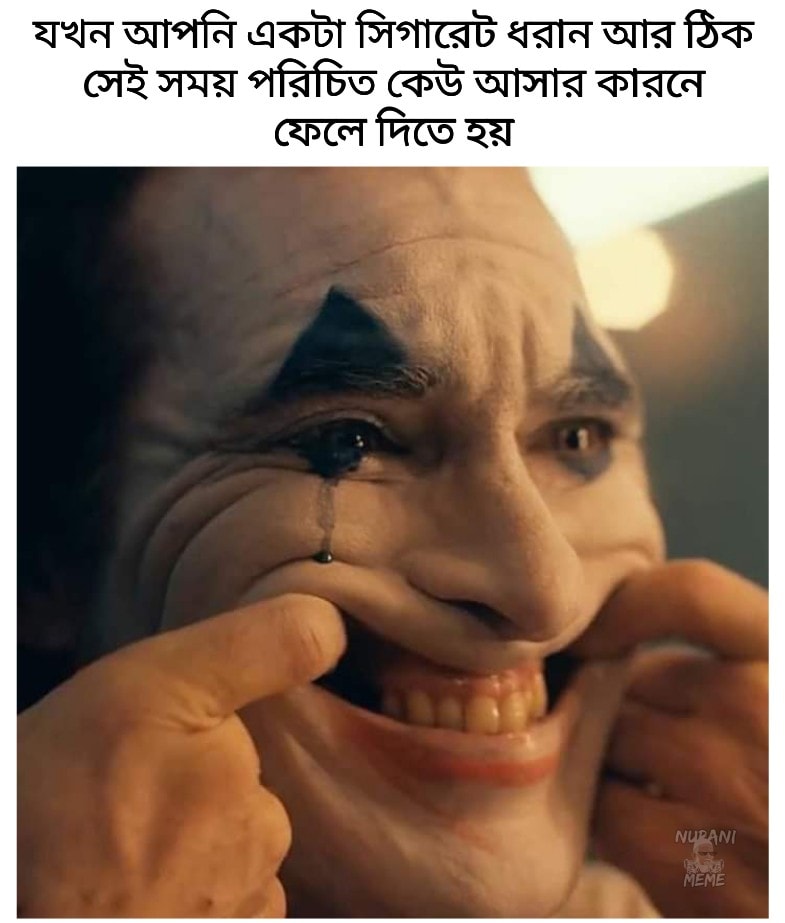
Caption: যখন আপনি একটা সিগারেট ধরান আর ঠিক সেই সময় পরিচিত কেউ আসার কারনে ফেলে দিতে হয়
Label: non-hate